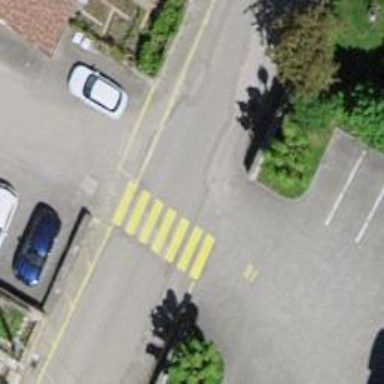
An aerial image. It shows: Uncontrolled zebra crossing with notable zebra markings.